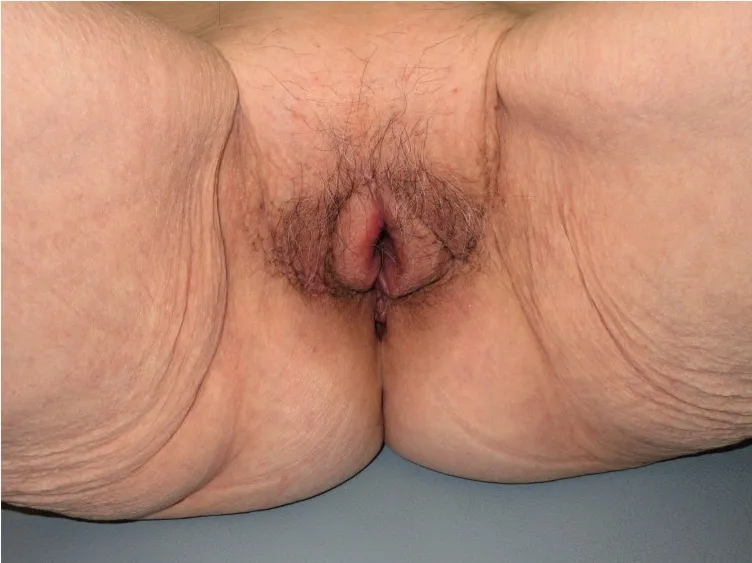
The patient's urinary function is normal with no recurrence of labial adhesion.
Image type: medical_photograph (other_medical_photograph)